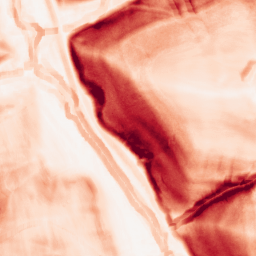
Category: morphological
Decomposition family: morphological_gradient
Decomposition parameters: size: 7
shape: square
Upsampling method: bicubic
Upsampling parameters: scale: 4
Upsampling scale: 4